Question: I'm trying to duplicate Pinterest's "Invite Friends" functionality. In case you haven't seen what it looks like, it looks like this:

This important points here are 1) there are multiple recipients and 2) you can type a custom message.
So far, with the Facebook API, I've only found ways to send a custom message to a single user or send a pre-canned message to multiple users. I haven't found a way to send a custom message to multiple users.
Here's what will let you send a custom message to just one user: <URL>
And here's what will let you send a pre-canned message to multiple users:
<URL>
So how are they doing it? How can I allow my user to send a custom message to multiple recipients like Pinterest is doing?
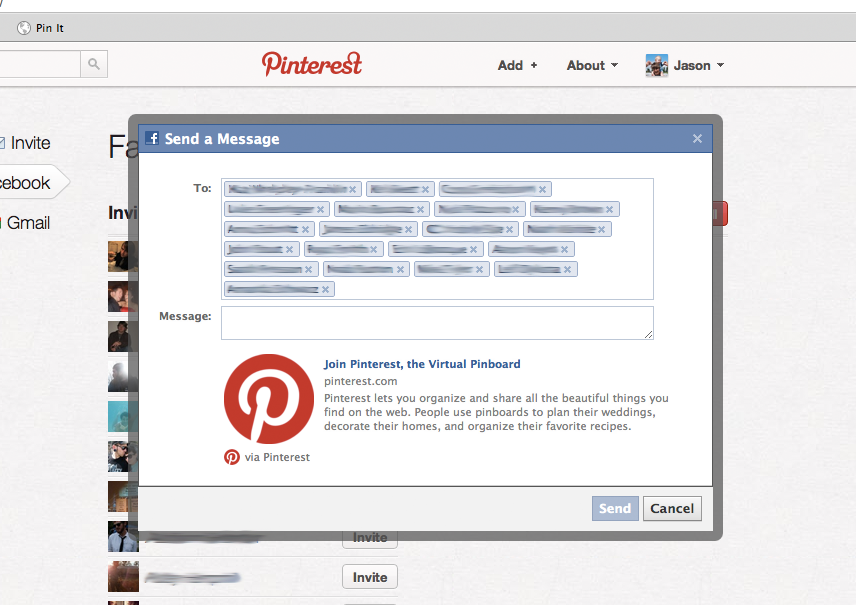
Answer: Facebook responded to a bug report about this about a week ago, stating it was "by design". Pinterest, among other apps, are whitelisted to be able to include multiple recipients. How to get whitelisted? Beyond me.
See <URL>.